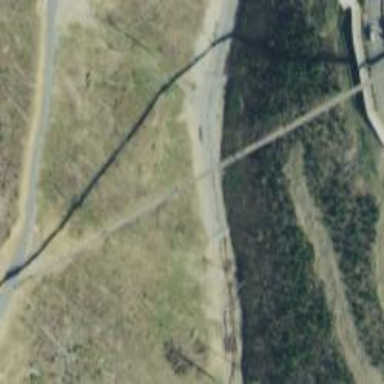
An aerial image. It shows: Path on bridge.